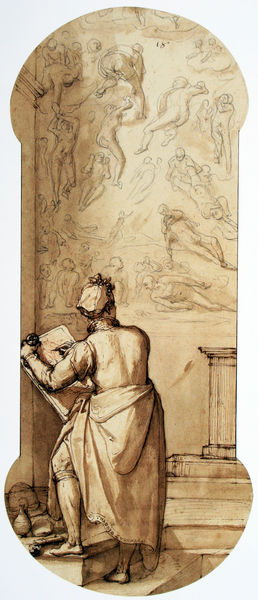
Titel: Taddeo zeichnet Michelangelos Jüngstes Gericht in der Sixtinischen Kapelle
Künstler: Federico Zuccari
Standort: Los Angeles
Institution: The J. Paul Getty Museum
Schlagwörter: akt, fuß, gemälde, kopf, mann, nackt, schatten, umhang, weiß, aquarell, menschen, sitzen, ausschnitt, bewegung, braun, frau, kleid, kreide, licht, männer, raum, rücken, schwarz, skizze, säule, säulen, zeichnung, zimmer, blick, tuch, haube, leute, malerei, rock, hose, wand, arm, falten, mensch, sockel, stein, bild, innenraum, kirche, figur, gewand, mantel, stehend, adel, blatt, schulter, schultern, amphore, kanneliert, krug, beine, bein, rückenansicht, papier, bogen, italien, studie, grafik, graphik, sepia, figuren, treppe, kopftuch, verzierung, wandgemälde, wandmalerei, maler, malerin, stuck, stufe, stufen, faltenwurf, podest, knie, wade, selbstporträt, betrachter, barfuss, gefäß, antike, schweben, druck, radierung, stich, künstler, koloriert, malen, kopie, stift, altar, rom, utensilien, zeichnen, schreiben, jüngstes gericht, fresko, studium, malutensilien, zeichenblock, skizzen, phantasie, rötel, zeichner, bildhauer, michelangelo, verzerrt, malend, zeichnend, zeichnet, malblock, sixtina, skizzenblock, wandzeichnung, kopieren, redierung, kopist, röteln, zeichneblock, studierende, 17. jahrhundert